Question: I'm trying to loop through a list of numbers from 2 to 10000 and delete the mutliples of 2,3,4, and to 100 but not these numbers but everytime i delete an item the length of the list shrinks so it produces an index out of bound error how do i fix it?

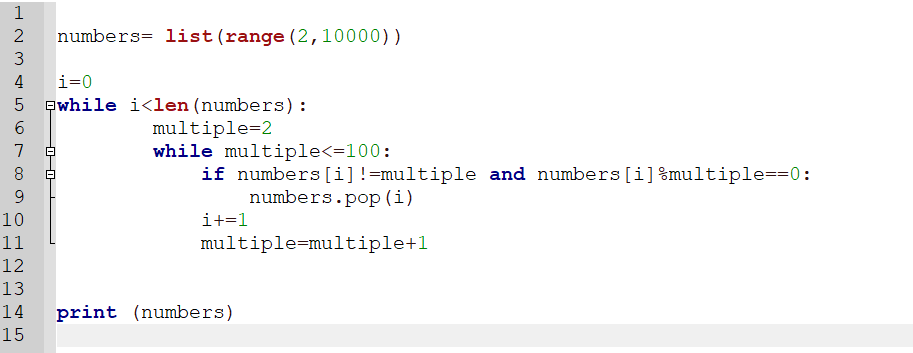
Answer: Here is an example that might work for you.
It leverages list comprehension.
I didn't quite understand your code, especially the index increment in the 'while' loop that only runs until multiple is 101.
'''
def is_multiple(number):
for m in range(2, 101):
if number is not m and number % m == 0:
return True
numbers = range(2, 10000)
numbers = [n for n in numbers if not is_multiple(n)]
print(numbers)
'''